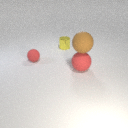
small red rubber sphere to the left of large red rubber sphere